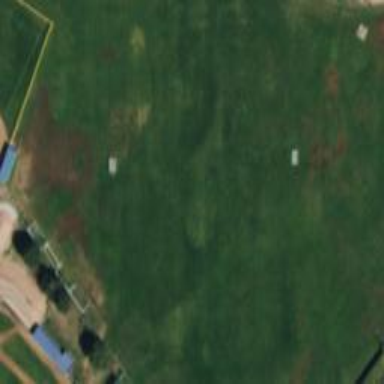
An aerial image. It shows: Soccer pitch for leisureland activities.